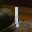
Label: 1